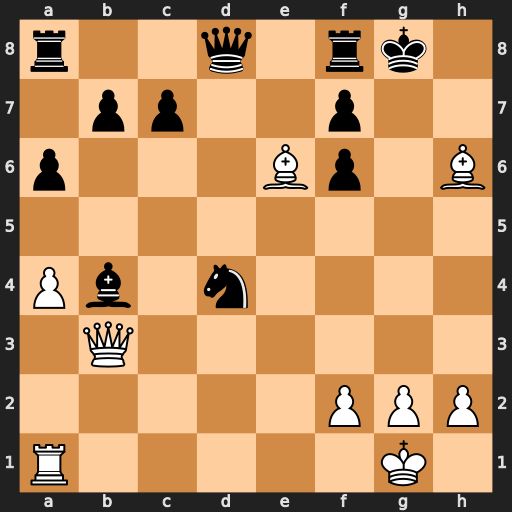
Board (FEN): r2q1rk1/1pp2p2/p3Bp1B/8/Pb1n4/1Q6/5PPP/R5K1
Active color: w
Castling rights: -
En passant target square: -
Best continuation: Qg3+ Kh7 Qg7#